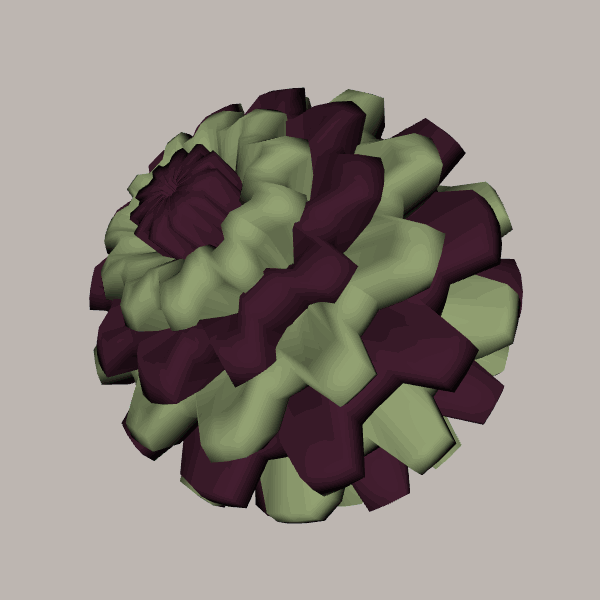
Background: light